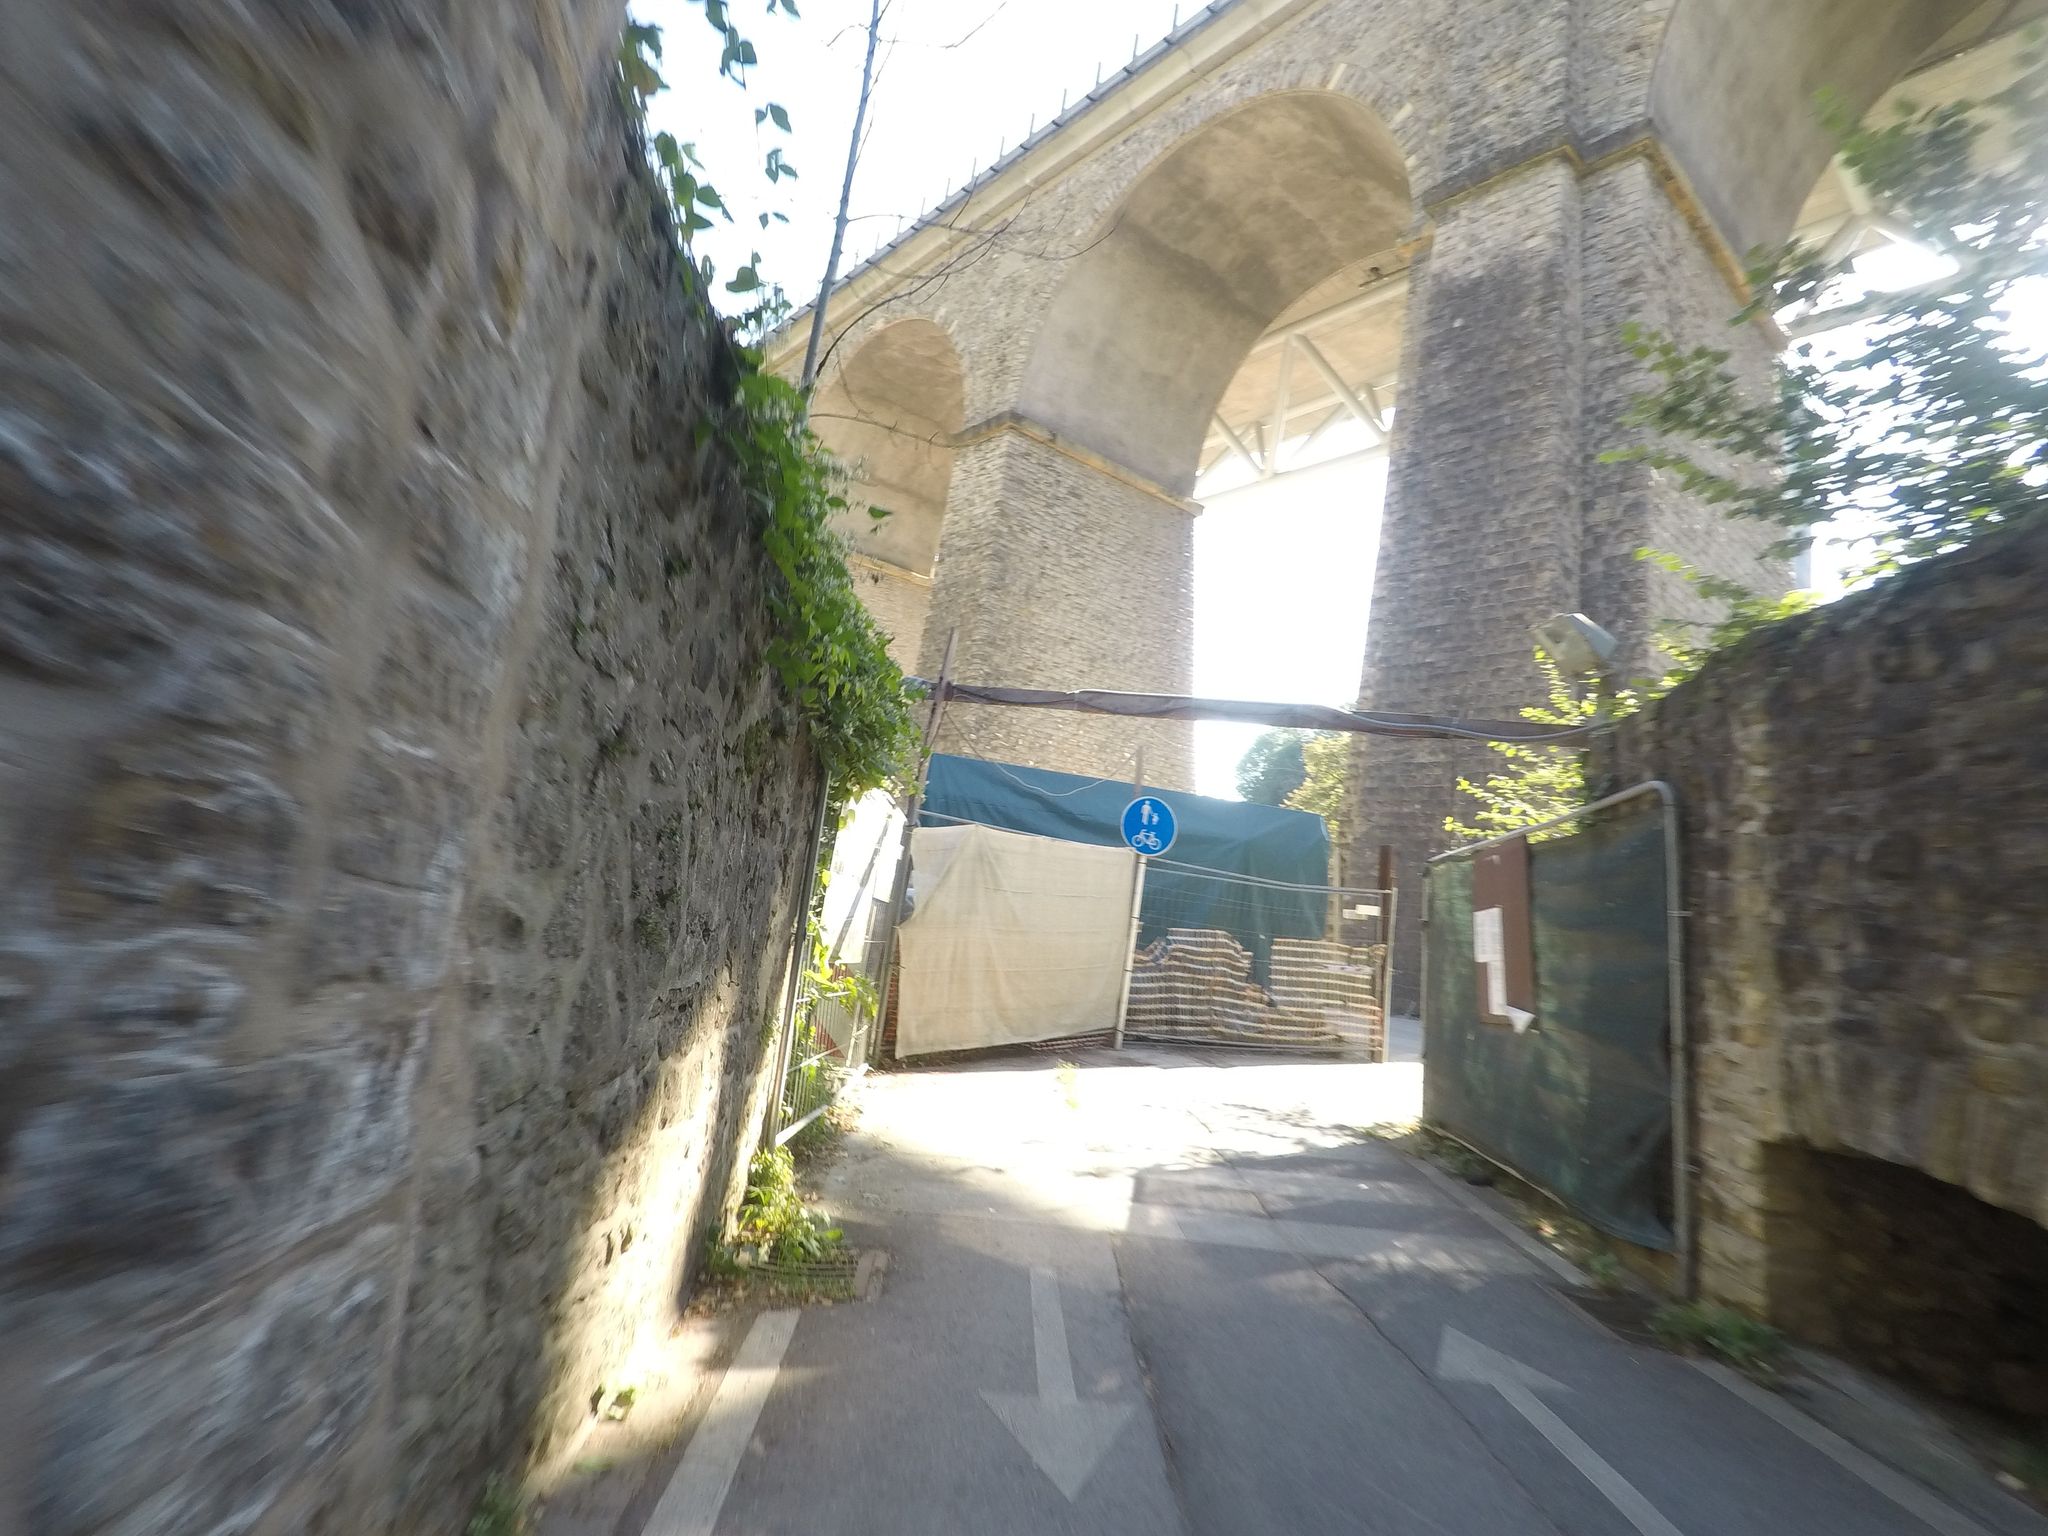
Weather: clear
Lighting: day
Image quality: slightly poor
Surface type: walking surface
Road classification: steps
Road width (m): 2
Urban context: urban centre
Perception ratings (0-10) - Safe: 3.24, Lively: 5.58, Beautiful: 6.73, Boring: 8.93, Depressing: 6.23, Wealthy: 1.63